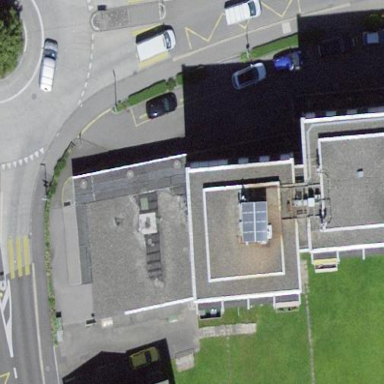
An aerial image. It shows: Building with flat roof.